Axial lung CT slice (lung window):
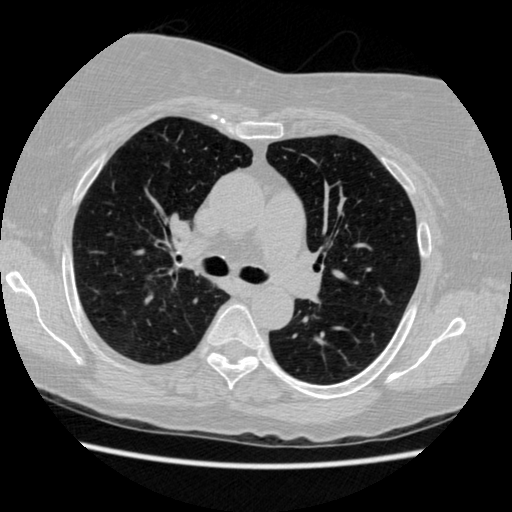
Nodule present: no